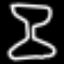
Label: hourglass